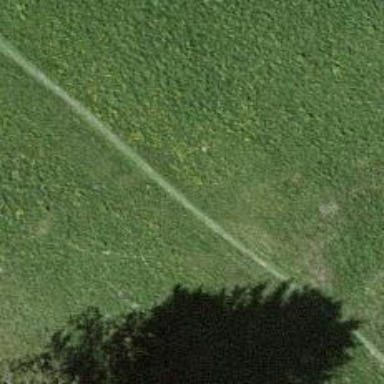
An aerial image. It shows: Path with excellent trail visibility on the ground.